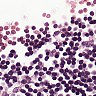
Metastatic tissue present: no